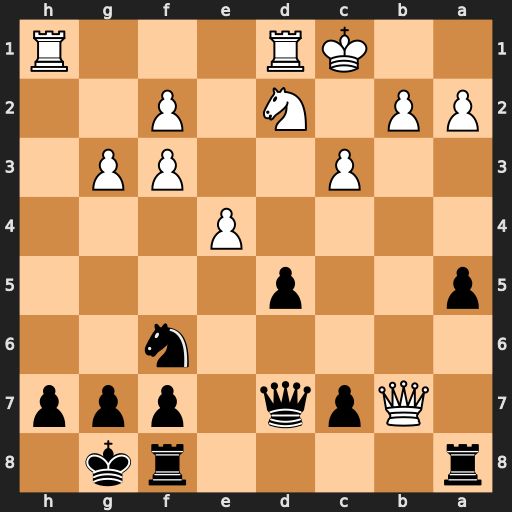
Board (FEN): r4rk1/1Qpq1ppp/5n2/p2p4/4P3/2P2PP1/PP1N1P2/2KR3R
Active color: b
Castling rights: -
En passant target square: -
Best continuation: Rfb8 Qxa8 Rxa8